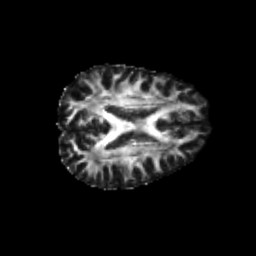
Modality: FA
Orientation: axial
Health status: healthy
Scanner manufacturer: philips
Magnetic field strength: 3 T
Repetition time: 6.964 s
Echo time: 0.092 s